Question: I have a perfectly rectangular image. I want to shear the image so that it becomes like this:

How would I do this?
I would prefer not to use external libraries, but if that is the only way, external libraries are fine.
I am working on an algorithm to do this, please help me here:
<URL>
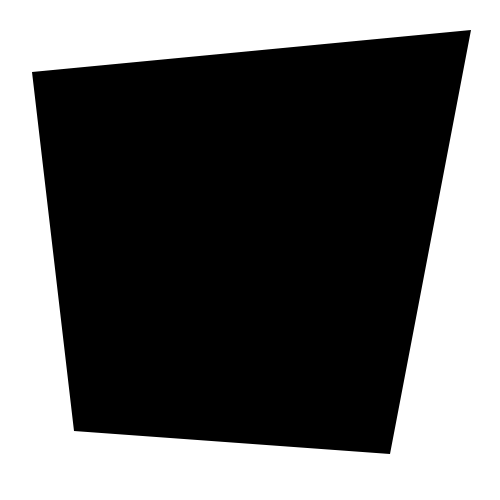
Answer: I've created a complete algorithm. It's fairly long. The 'Quadrilateral.java' file is included below. The last method, 'paint(Graphics, BufferedImage)' modifies the image and paints it onto the graphics with its own shape:
'''
import java.awt.Color;
import java.awt.Graphics;
import java.awt.Point;
import java.awt.Polygon;
import java.awt.image.BufferedImage;
import java.util.ArrayList;
public final class Quadrilateral extends Polygon {
private static final long serialVersionUID = 794866732073166739L;
public final Point p1, p2, p3, p4;
public final Line l12, l23, l34, l41;
public Quadrilateral(Point p1, Point p2, Point p3, Point p4) {
super(new int[] { p1.x, p2.x, p3.x, p4.x }, new int[] { p1.y, p2.y,
p3.y, p4.y }, 4);
this.p1 = p1;
this.p2 = p2;
this.p3 = p3;
this.p4 = p4;
this.l12 = Quadrilateral.getLine(p1, p2);
this.l23 = Quadrilateral.getLine(p2, p3);
this.l34 = Quadrilateral.getLine(p3, p4);
this.l41 = Quadrilateral.getLine(p4, p1);
}
public static Quadrilateral formatted(Quadrilateral quadrilateral, int w,
int h) {
return new Quadrilateral(Format.format(quadrilateral.p1, w, h),
Format.format(quadrilateral.p2, w, h), Format.format(
quadrilateral.p3, w, h), Format.format(
quadrilateral.p4, w, h));
}
public Quadrilateral[][] grid(int x, int y) {
Point[][] points = new Point[x + 1][y + 1];
for (int ix = 0; ix <= x; ix++) {
for (int iy = 0; iy <= y; iy++) {
points[ix][iy] = this.getPointAt(x, y, ix, iy);
}
}
Quadrilateral[][] qs = new Quadrilateral[x][y];
for (int ix = 0; ix < x; ix++) {
for (int iy = 0; iy < y; iy++) {
qs[ix][iy] = new Quadrilateral(points[ix][iy],
points[ix + 1][iy], points[ix + 1][iy + 1],
points[ix][iy + 1]);
}
}
return qs;
}
public ArrayList<ArrayList<Quadrilateral>> gridList(int x, int y) {
Point[][] points = new Point[x + 1][y + 1];
for (int ix = 0; ix <= x; ix++) {
for (int iy = 0; iy <= y; iy++) {
points[ix][iy] = this.getPointAt(x, y, ix, iy);
}
}
ArrayList<ArrayList<Quadrilateral>> qs = new ArrayList<>(0);
for (int ix = 0; ix < x; ix++) {
qs.add(new ArrayList<>(y));
for (int iy = 0; iy < y; iy++) {
qs.get(ix).add(
new Quadrilateral(points[ix][iy], points[ix + 1][iy],
points[ix + 1][iy + 1], points[ix][iy + 1]));
}
}
return qs;
}
public Point getPointAt(int xdiv, int ydiv, int xiter, int yiter) {
Point n1 = this.getTopPointAt(xdiv, xiter);
Point n2 = this.getRightPointAt(ydiv, yiter);
Point n3 = this.getBottomPointAt(xdiv, xiter);
Point n4 = this.getLeftPointAt(ydiv, yiter);
Line h = Quadrilateral.getLine(n4, n2);
Line v = Quadrilateral.getLine(n1, n3);
return h.intersect(v, n2.x, n1.x);
}
public Point getTopPointAt(int div, int iter) {
Point start = this.p1;
Point end = this.p2;
int xdiff = end.x - start.x;
int ydiff = end.y - start.y;
int xadd = (int) ((double) xdiff / (double) div) * iter;
int yadd = (int) ((double) ydiff / (double) div) * iter;
int x = start.x + xadd;
int y = start.y + yadd;
return new Point(x, y);
}
public Point getBottomPointAt(int div, int iter) {
Point start = this.p4;
Point end = this.p3;
int xdiff = end.x - start.x;
int ydiff = end.y - start.y;
int xadd = (int) ((double) xdiff / (double) div) * iter;
int yadd = (int) ((double) ydiff / (double) div) * iter;
int x = start.x + xadd;
int y = start.y + yadd;
return new Point(x, y);
}
public Point getLeftPointAt(int div, int iter) {
Point start = this.p4;
Point end = this.p1;
int xdiff = end.x - start.x;
int ydiff = end.y - start.y;
int xadd = (int) ((double) xdiff / (double) div) * iter;
int yadd = (int) ((double) ydiff / (double) div) * iter;
int x = start.x + xadd;
int y = start.y + yadd;
return new Point(x, y);
}
public Point getRightPointAt(int div, int iter) {
Point start = this.p3;
Point end = this.p2;
int xdiff = end.x - start.x;
int ydiff = end.y - start.y;
int xadd = (int) ((double) xdiff / (double) div) * iter;
int yadd = (int) ((double) ydiff / (double) div) * iter;
int x = start.x + xadd;
int y = start.y + yadd;
return new Point(x, y);
}
public static final Line getLine(Point p1, Point p2) {
if (p1.x < p2.x) {
return Quadrilateral.getLine(p2, p1);
} else {
int x1 = p1.x;
int x2 = p2.x;
int y1 = p1.y;
int y2 = p2.y;
int xdiff = x2 - x1;
int ydiff = y2 - y1;
double m = (double) ydiff / (double) xdiff;
double b = y1 - m * x1;
return new Line(m, b);
}
}
public void paint(Graphics g, BufferedImage image) {
int w = image.getWidth();
int h = image.getHeight();
Quadrilateral[][] grid = this.grid(w, h);
for (int x = 0; x < w; x++) {
for (int y = 0; y < h; y++) {
g.setColor(new Color(image.getRGB(x, y), true));
g.fillPolygon(grid[x][y]);
}
}
}
}
'''